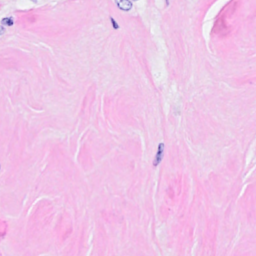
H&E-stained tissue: Breast